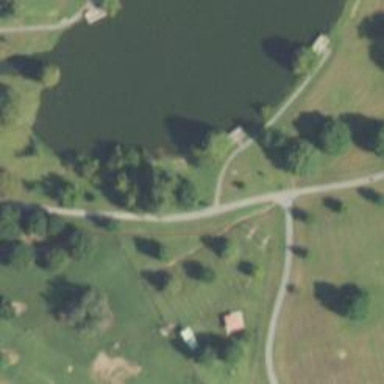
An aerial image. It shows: Path leading to bridge.